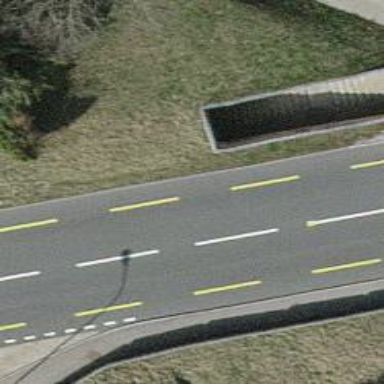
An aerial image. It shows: Road with steps.